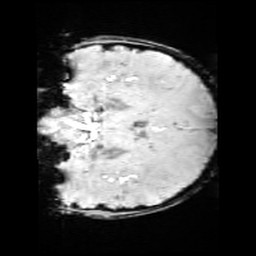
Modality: SWI
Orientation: coronal
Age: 10
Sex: male
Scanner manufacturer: siemens
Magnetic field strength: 3 T
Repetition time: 0.027 s
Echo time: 0.02 s